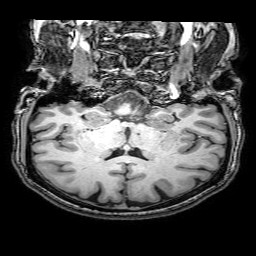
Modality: T1w
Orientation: sagittal
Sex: female
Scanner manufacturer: philips
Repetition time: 0.008124 s
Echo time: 0.00371 s